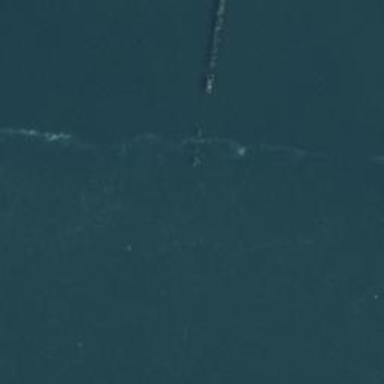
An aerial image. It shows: Breakwater structure.